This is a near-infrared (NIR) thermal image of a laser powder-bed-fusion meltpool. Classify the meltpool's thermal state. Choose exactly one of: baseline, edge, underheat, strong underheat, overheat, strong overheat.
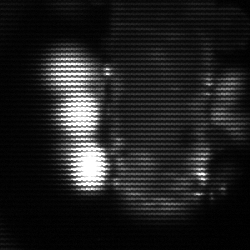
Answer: strong underheat